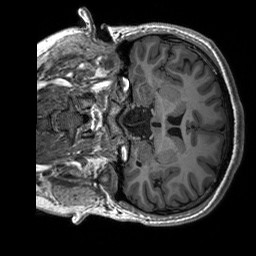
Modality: T1w
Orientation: coronal
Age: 18
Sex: male
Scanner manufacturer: siemens
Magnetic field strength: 3 T
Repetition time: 2.53 s
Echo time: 0.00227 s